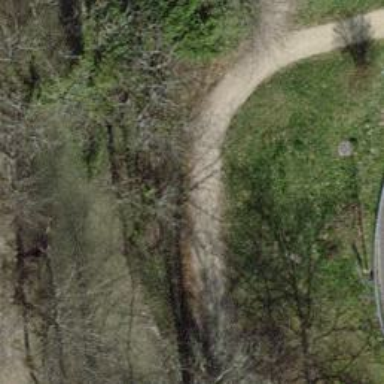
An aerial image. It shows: Compacted path.